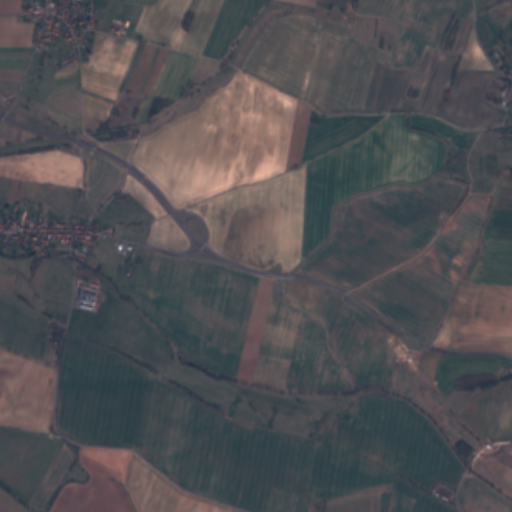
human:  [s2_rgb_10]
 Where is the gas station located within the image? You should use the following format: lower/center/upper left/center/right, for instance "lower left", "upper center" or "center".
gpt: The gas station is located in the center left of the image.
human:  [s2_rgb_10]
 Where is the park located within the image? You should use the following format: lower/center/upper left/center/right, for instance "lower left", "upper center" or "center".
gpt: The park is located in the upper left of the image.
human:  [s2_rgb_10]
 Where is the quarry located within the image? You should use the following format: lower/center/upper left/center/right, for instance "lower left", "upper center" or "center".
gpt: There is no quarry in the image.